Field crop: maize
Growth stage: 2
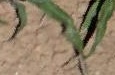
Species: maize